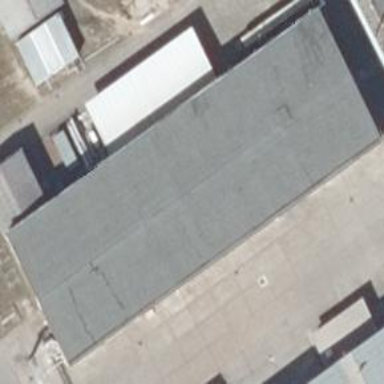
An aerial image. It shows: Industrial building.